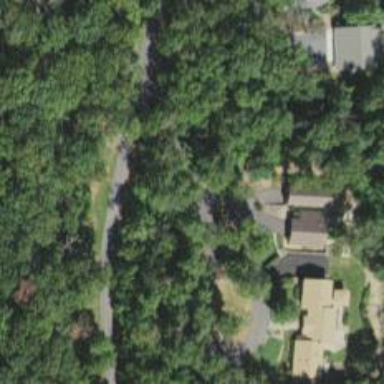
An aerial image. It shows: Residential road.